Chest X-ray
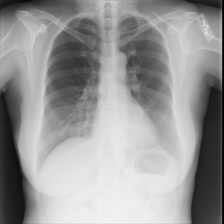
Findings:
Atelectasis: negative
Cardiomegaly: negative
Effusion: negative
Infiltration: negative
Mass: negative
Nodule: negative
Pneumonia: negative
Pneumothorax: negative
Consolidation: negative
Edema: negative
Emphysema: negative
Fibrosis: negative
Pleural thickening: negative
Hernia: negative